Question: I'm trying to learn websocket. I started sending simple string between peers and everything was fine. Now I'm trying to send Object to my <URL> client but the onmessage function never fires. Here is the code:
## Java serverside:
'''
@ServerEndpoint(value = "/event/{id}",
encoders={PositionJSONEncoder.class},
decoders={PositionJSONDecoder.class}
)
public class SocketManager {
private static ConcurrentHashMap<String, Session> users = new ConcurrentHashMap<String, Session>();
@OnMessage
public void onMessage(Position position, @PathParam("id") String id, Session session) {
log.info("user "+id+", "+position.toString());
try {
for(Entry<String, Session> entry : users.entrySet()) {
if(!entry.getKey().equals(position.getUserID()) && entry.getValue().isOpen()) {
entry.getValue().getBasicRemote().sendObject(position);
}
}
} catch (EncodeException ee) {
log.error(ee);
} catch (IOException ioe) {
log.error(ioe);
}
}
}
'''
## The serverendpoint encoder (I'll omit the decoder, server handle data correctly):
'''
public class PositionJSONEncoder implements Encoder.Text<Position>{
private Gson gson = new Gson();
public void destroy() {}
public void init(EndpointConfig arg0) {}
public String encode(Position arg0) throws EncodeException {
return gson.toJson(arg0);
}
}
'''
## The relevant client side (AngularJS):
'''
app.factory('socket', function() {
var service = {};
service.ws = {};
service.connect = function(userID) {
this.ws = new WebSocket("ws://localhost:8080/event/"+userID);
};
service.disconnect = function() {
if(this.ws != undefined && this.ws != null) {
this.ws.onclose();
}
};
service.ws.onopen = function() {
// TODO
};
service.ws.onmessage = function(msg) {
try {
alert('roba: '+JSON.parse(msg.data));
} catch(err) {
alert(err.message);
}
};
service.ws.onclose = function() {
// TODO
};
service.ws.onerror = function(evt) {
alert(evt.data);
};
return service;
});
'''
## The model the server send:
'''
public class Position {
private String userID;
private Float lat;
private Float lng;
public Position() {}
public String getUserID() {
return userID;
}
public void setUserID(String userID) {
this.userID = userID;
}
public Float getLat() {
return lat;
}
public void setLat(Float lat) {
this.lat = lat;
}
public Float getLng() {
return lng;
}
public void setLng(Float lng) {
this.lng = lng;
}
@Override
public String toString() {
return userID+"["+"lat: "+lat+", "+"lng: "+lng+"]";
}
}
'''
## My pom's dependencies:
'''
<dependencies>
<dependency>
<groupId>javax</groupId>
<artifactId>javaee-api</artifactId>
<version>7.0</version>
<scope>provided</scope>
</dependency>
<dependency>
<groupId>javax.websocket</groupId>
<artifactId>javax.websocket-api</artifactId>
<version>1.0</version>
</dependency>
<dependency>
<groupId>log4j</groupId>
<artifactId>log4j</artifactId>
<version>1.2.16</version>
</dependency>
<!-- GSON JSON serializer -->
<dependency>
<groupId>com.google.code.gson</groupId>
<artifactId>gson</artifactId>
<version>1.7.1</version>
</dependency>
</dependencies>
'''
The server gets the JSON object from the client correctly, but when it sends some Position object back the client, the 'onmessage' function won't fire. I can see the Encoder is working as it returns strings like this:
'''
{"userID":"bob","lat":2.0,"lng":2.0}
'''
I see the websocket carry the messages:

but my javascript 'onmessage' function always stay silent. I also implemented an 'onerror' function but I can't get any feedback from it too. I'm using wildfly-8.0.0.Final.
Update: I implement a java websocket client. This client receive websocket frame sent by the server. Is my AngularJS client wrong?
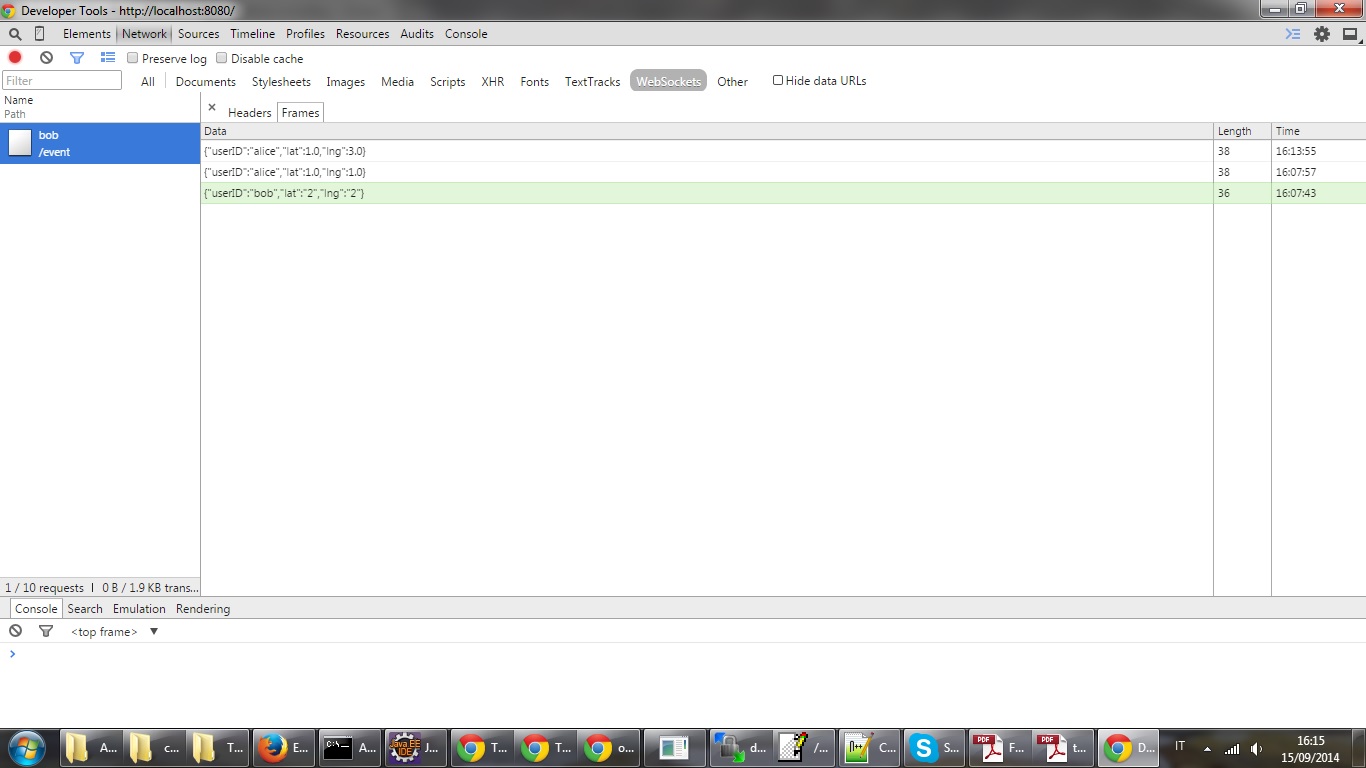
Answer: I found what was wrong. In my javascript client I assigned a function to an undefined object. Here:
'''
service.ws.onmessage = function(msg) {
try {
alert('roba: '+JSON.parse(msg.data));
} catch(err) {
alert(err.message);
}
};
'''
'service.ws.onmessage' was undefined, that's why 'onmessage' function never fire. I change my angular factory in this way:
'''
app.factory('socket', function() {
var service = {};
service.ws = {};
service.connect = function(userID) {
this.ws = new WebSocket("ws://localhost:8080/event/"+userID);
this.ws.onmessage = function(msg) {
try {
alert('roba: '+JSON.parse(msg.data).lat+' :: '+JSON.parse(msg.data).lng);
} catch(err) {
alert(err.message);
}
};
this.ws.onerror = function(evt) {
alert('error: '+evt.data);
};
};
service.disconnect = function() {
if(this.ws != undefined && this.ws != null) {
this.ws.onclose();
}
};
return service;
});
'''